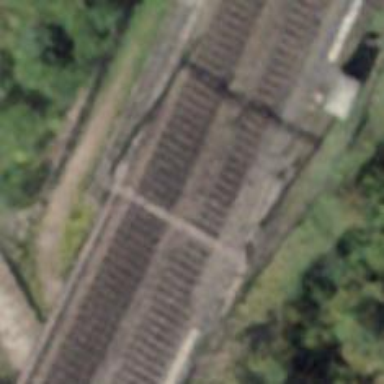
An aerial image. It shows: Single-track railway with electrified contact lines.